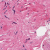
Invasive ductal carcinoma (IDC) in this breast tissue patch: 0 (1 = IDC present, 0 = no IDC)